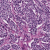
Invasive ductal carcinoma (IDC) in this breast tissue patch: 1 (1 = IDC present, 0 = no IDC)